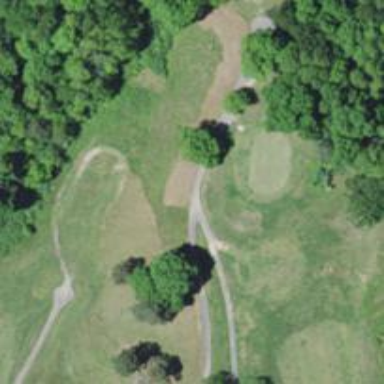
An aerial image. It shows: Service road used as golf cart path.